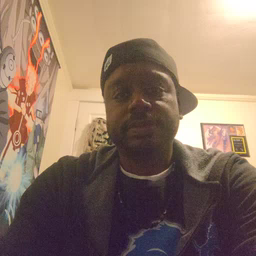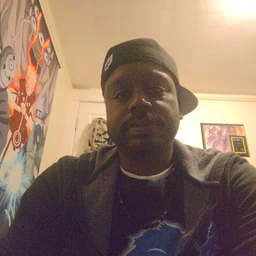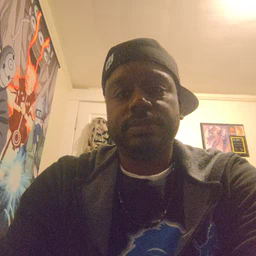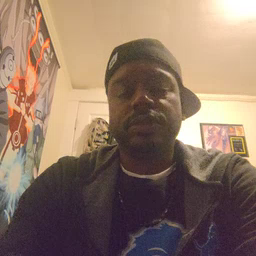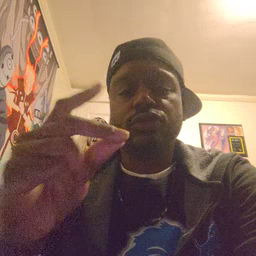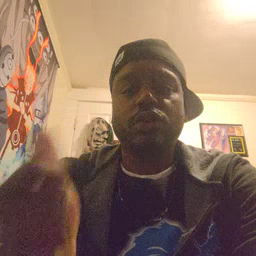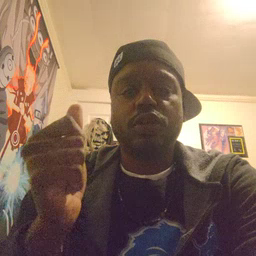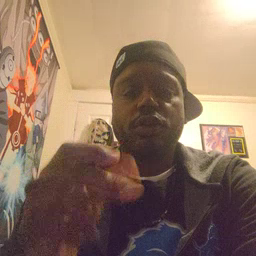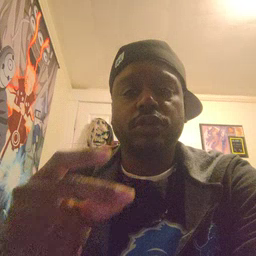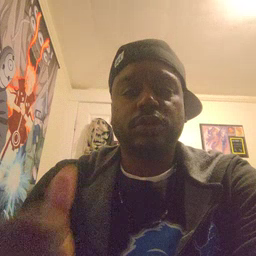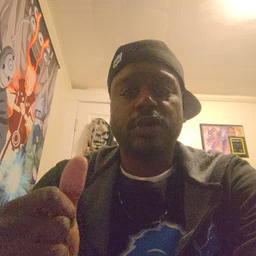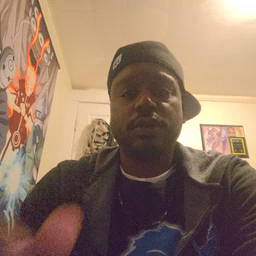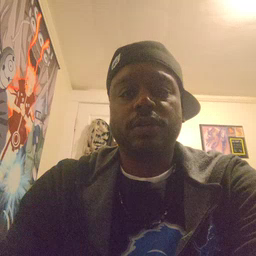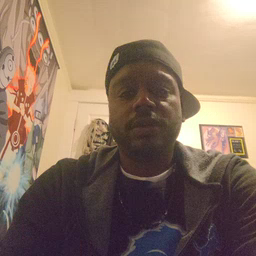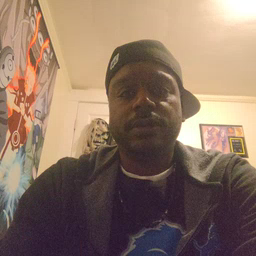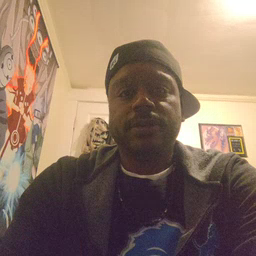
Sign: dog